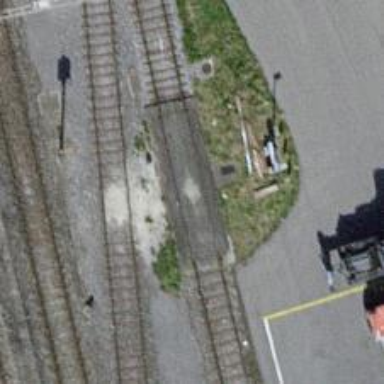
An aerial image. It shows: Railway yard with single rail track. The electrified track has contact line for power supply.